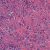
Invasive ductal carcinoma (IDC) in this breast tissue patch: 1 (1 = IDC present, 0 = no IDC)